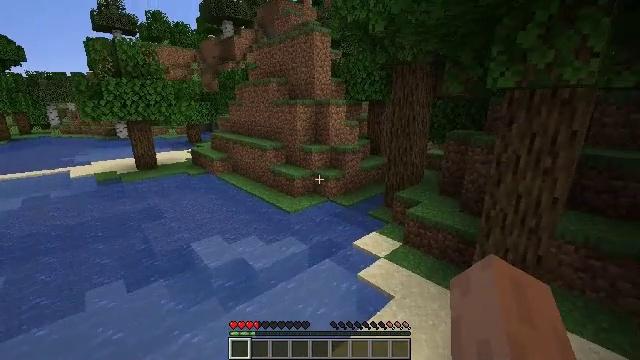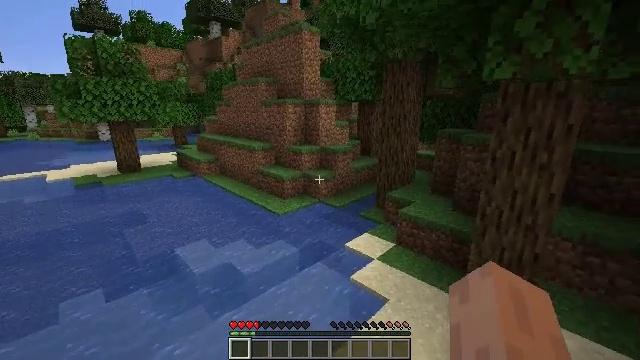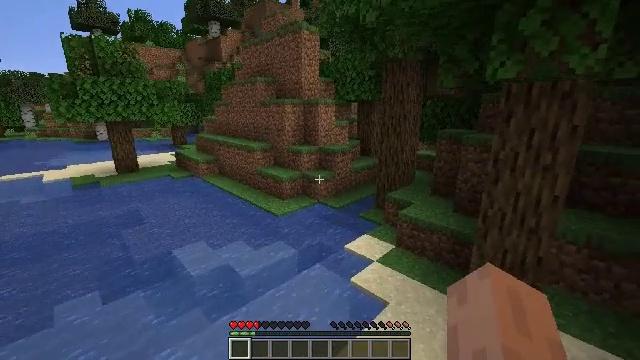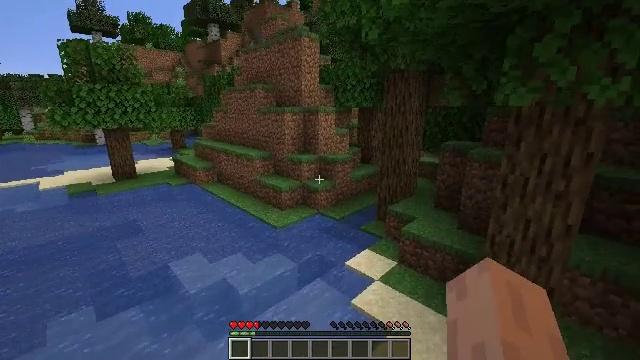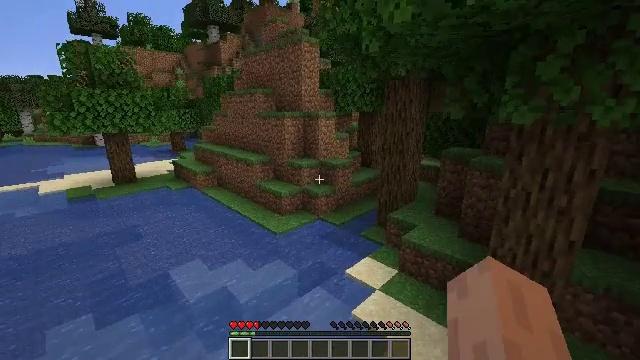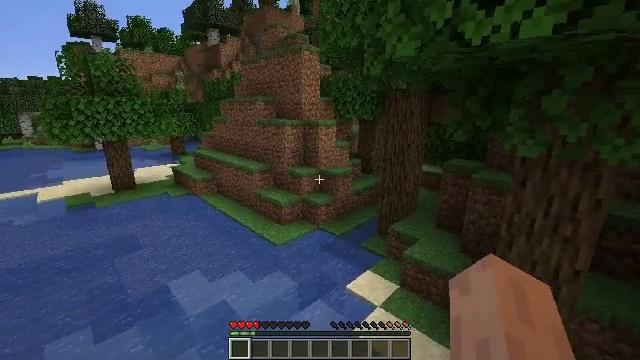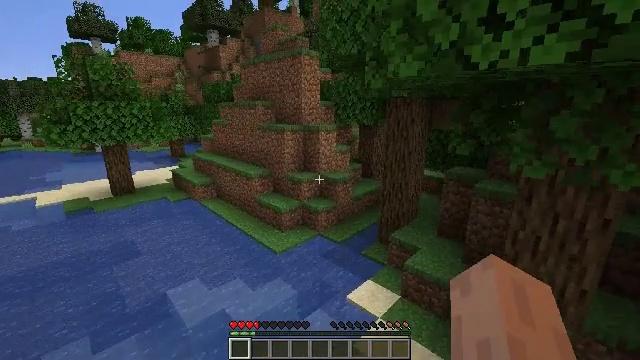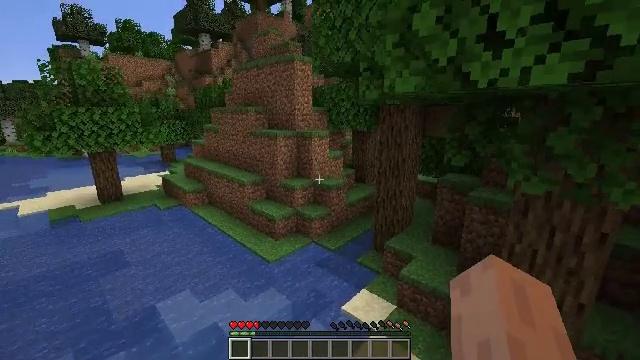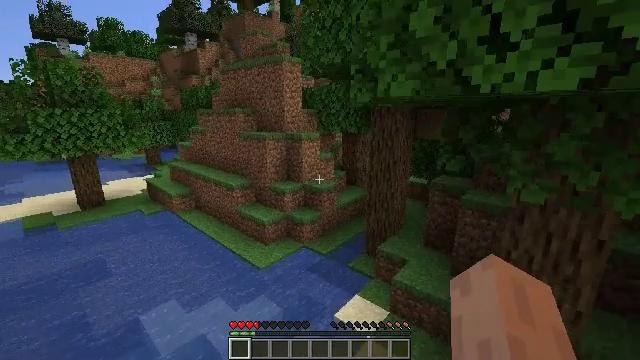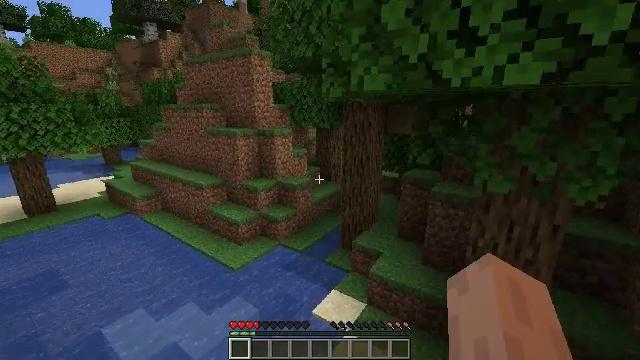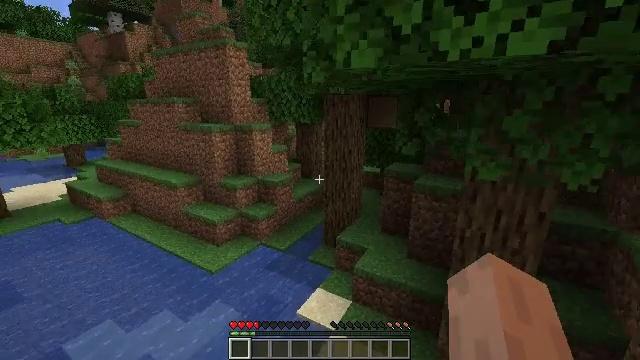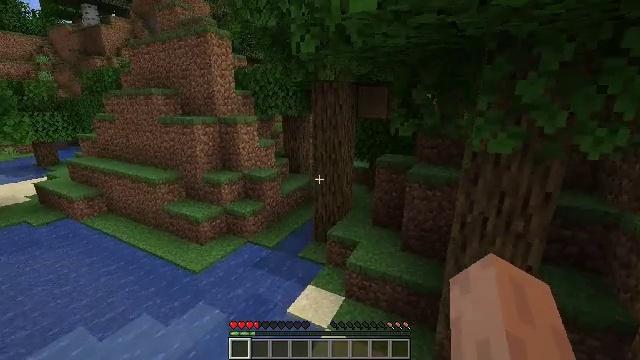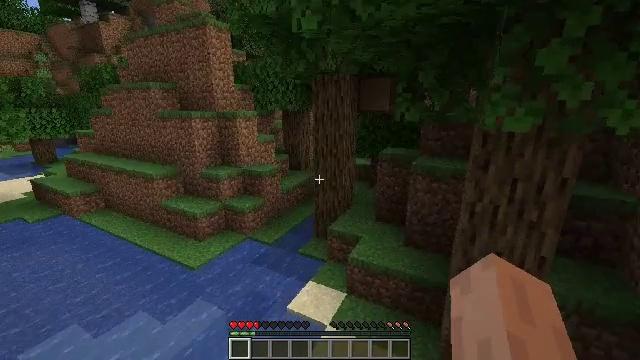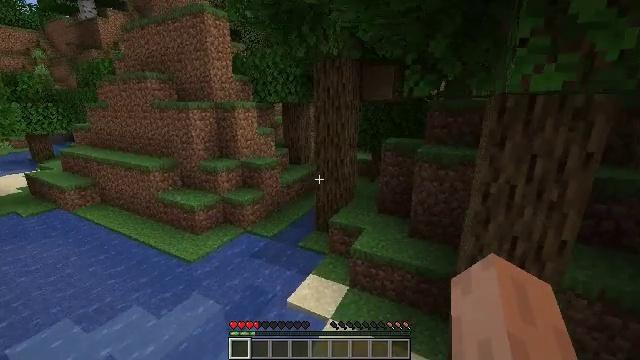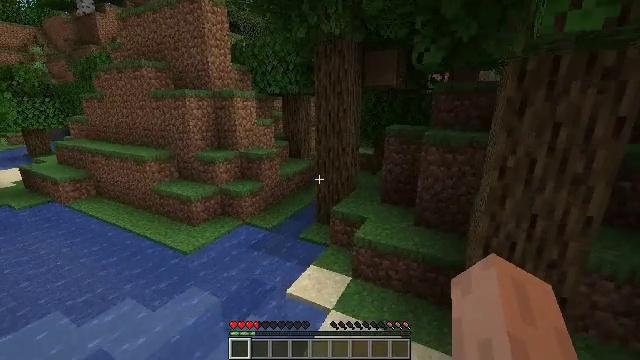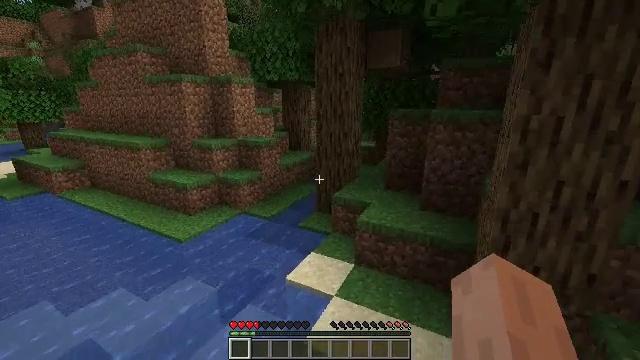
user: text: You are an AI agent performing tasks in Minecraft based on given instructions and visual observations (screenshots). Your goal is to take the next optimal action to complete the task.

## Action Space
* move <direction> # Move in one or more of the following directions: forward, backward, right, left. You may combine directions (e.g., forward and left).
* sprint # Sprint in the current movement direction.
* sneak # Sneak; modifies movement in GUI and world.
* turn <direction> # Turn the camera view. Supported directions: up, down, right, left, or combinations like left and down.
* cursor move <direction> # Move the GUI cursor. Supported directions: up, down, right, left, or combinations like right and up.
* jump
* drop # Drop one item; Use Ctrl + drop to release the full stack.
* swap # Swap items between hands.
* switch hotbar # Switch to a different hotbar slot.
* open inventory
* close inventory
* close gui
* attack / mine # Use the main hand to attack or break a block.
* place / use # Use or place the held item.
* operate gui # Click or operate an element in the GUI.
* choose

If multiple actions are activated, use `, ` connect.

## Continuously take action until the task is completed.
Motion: motion action
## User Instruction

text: Remove birch leaves from trees.
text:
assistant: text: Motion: move forward, sprint, turn right, jump
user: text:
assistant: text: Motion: move forward, sprint, jump
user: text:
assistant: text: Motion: move forward, sprint, jump
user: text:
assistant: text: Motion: move forward, sprint, jump
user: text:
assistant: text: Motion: move forward, sprint, jump
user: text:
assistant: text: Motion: move forward, sprint, jump
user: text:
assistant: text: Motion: move forward, sprint, turn right, jump
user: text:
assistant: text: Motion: move forward, sprint, turn right, jump
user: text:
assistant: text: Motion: move forward, sprint, turn right, jump
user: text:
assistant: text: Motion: move forward, sprint, turn right, jump
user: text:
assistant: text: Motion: move forward, sprint, turn right, jump
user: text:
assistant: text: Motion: move forward, sprint, jump
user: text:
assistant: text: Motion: move forward, sprint, jump
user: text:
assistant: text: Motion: move forward, sprint, jump
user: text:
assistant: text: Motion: move forward, sprint, jump
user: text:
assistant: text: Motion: move forward, sprint, jump
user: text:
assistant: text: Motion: move forward, sprint, jump
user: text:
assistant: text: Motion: move forward, sprint, jump
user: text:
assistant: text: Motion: move forward, sprint, jump
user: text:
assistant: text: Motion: move forward, sprint, jump
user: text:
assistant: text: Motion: move forward, sprint, jump
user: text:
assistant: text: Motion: move forward, sprint, jump
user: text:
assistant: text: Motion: move forward, sprint, jump
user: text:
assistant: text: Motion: move forward, sprint, jump
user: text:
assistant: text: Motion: move forward, sprint, jump
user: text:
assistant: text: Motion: move forward, sprint, jump
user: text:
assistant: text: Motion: move forward, sprint, jump
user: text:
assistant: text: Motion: move forward, sprint, jump
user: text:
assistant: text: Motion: move forward, sprint, jump
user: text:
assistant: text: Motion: move forward, sprint, turn left, jump